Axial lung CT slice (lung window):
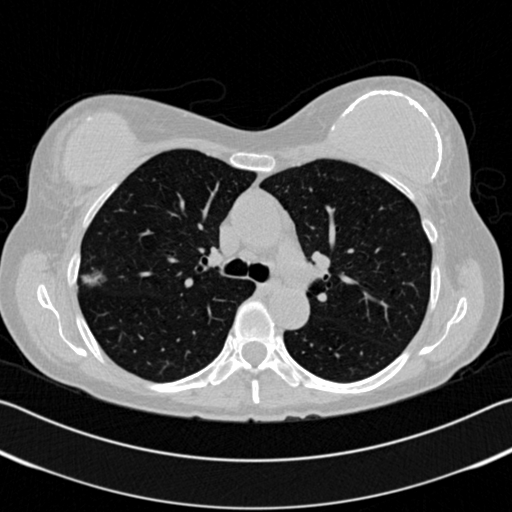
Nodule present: no